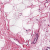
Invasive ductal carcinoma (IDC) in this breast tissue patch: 0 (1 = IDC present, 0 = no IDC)